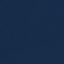
Land use / land cover class: SeaLake